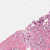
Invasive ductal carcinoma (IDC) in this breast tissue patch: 0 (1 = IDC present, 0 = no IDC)